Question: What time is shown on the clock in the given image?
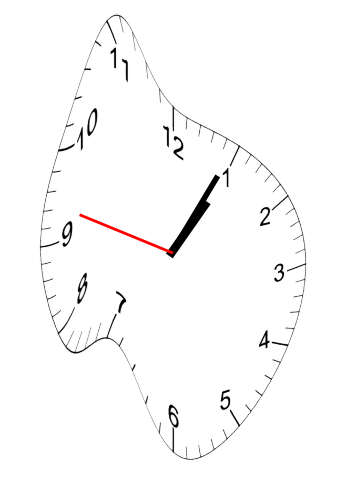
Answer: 01:04:47